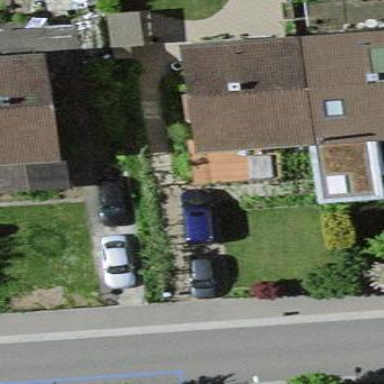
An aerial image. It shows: Semi-detached house.